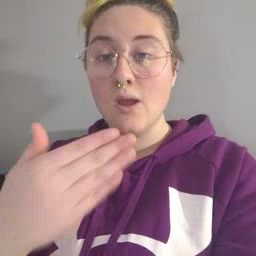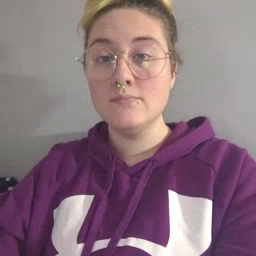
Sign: close